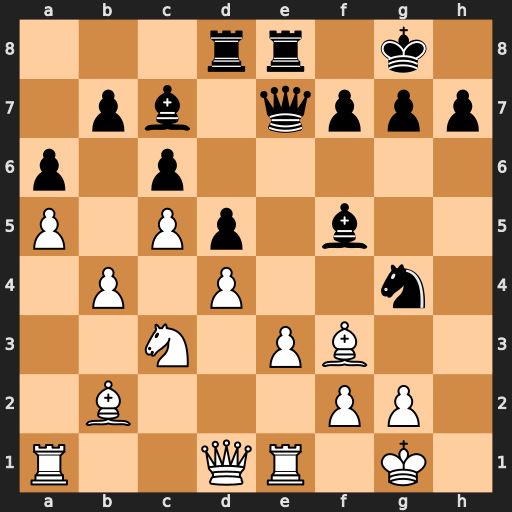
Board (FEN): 3rr1k1/1pb1qppp/p1p5/P1Pp1b2/1P1P2n1/2N1PB2/1B3PP1/R2QR1K1
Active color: w
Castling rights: -
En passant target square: -
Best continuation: Bxg4 Bxg4 Qxg4